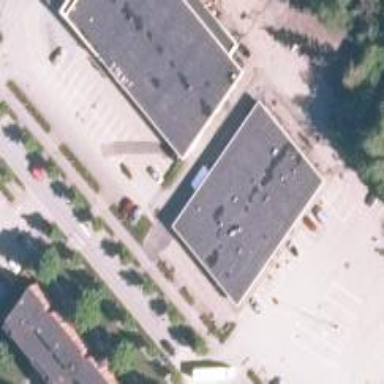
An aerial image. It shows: Car rental facility.